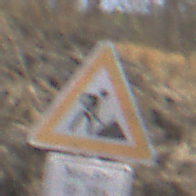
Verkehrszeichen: Arbeitsstelle
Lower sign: ZeitangabenMitBeschraenkungAufWochentage2
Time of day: Midday
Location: Outdoor (Nature)
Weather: Clear
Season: NotSpecified
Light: Natural